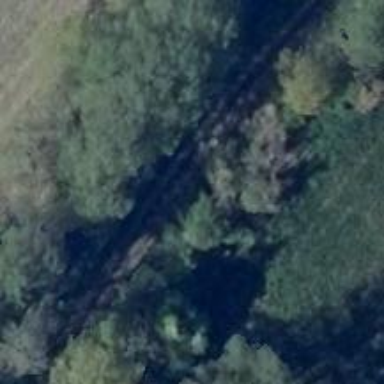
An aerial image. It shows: Track road with grade3 tracktype.